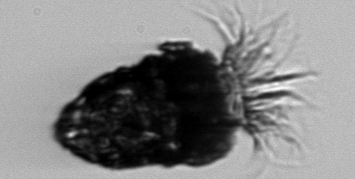
Label: Stenosemella_pacifica